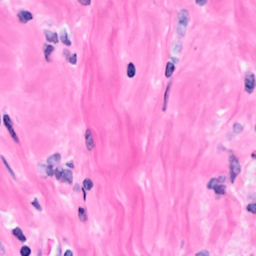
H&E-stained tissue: Breast